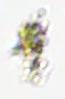
Label: Detritus